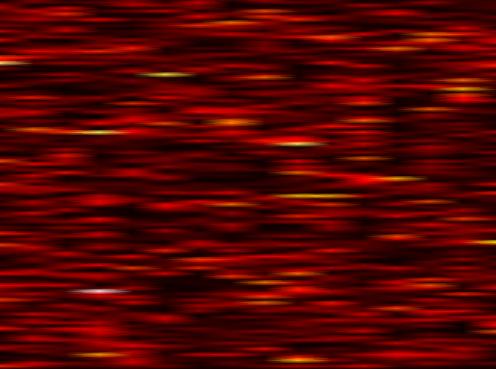
Label: UFMC